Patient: sex F, age 59
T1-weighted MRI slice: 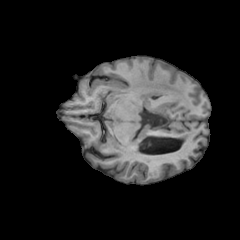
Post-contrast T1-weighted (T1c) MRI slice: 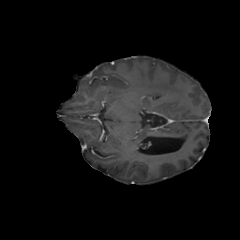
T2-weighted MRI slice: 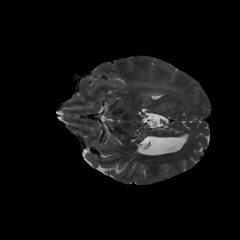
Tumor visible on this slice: yes
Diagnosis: Glioblastoma, IDH-wildtype
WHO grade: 4